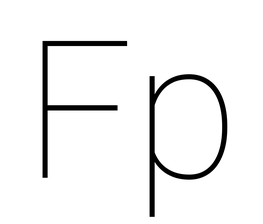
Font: Roboto_Thin